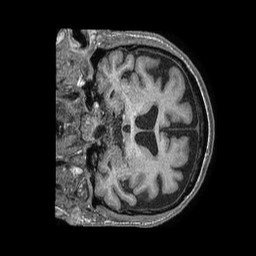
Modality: T1w
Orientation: coronal
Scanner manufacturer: philips
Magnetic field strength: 1.5 T
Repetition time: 0.007487 s
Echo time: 0.003403 s